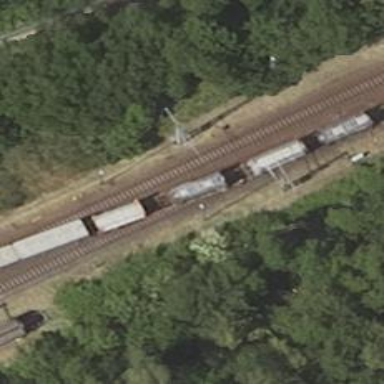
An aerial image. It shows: Railway track with contact line for electrification.